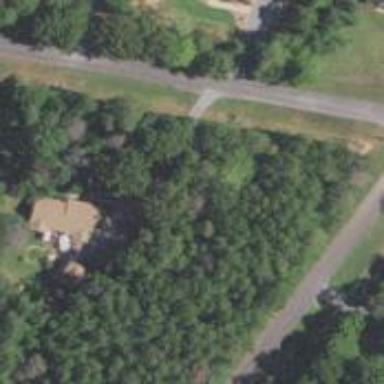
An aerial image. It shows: Driveway leading to service road.